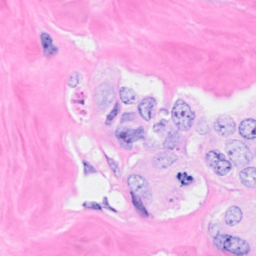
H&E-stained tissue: Breast